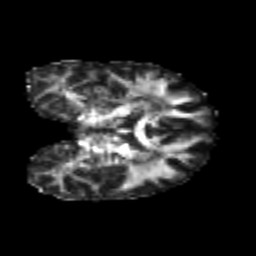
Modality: FA
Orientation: coronal
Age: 23
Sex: female
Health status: healthy
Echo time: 0.074 s